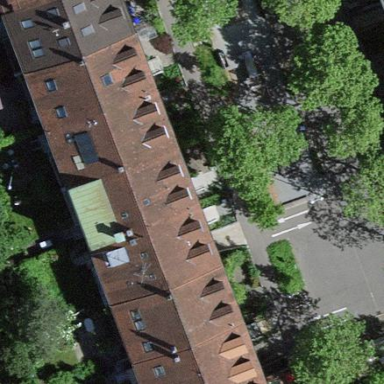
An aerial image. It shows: Terrace building.